Field crop: maize
Growth stage: 2
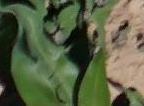
Species: maize